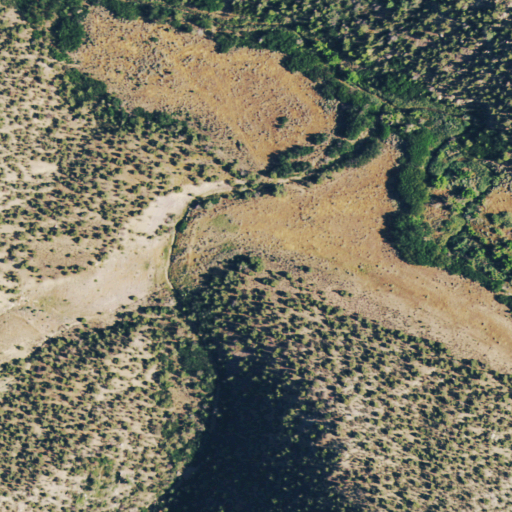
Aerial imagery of valley in Colorado named Quinn Draw containing evergreen forest, shrub, woody wetlands, and herbaceous wetlands